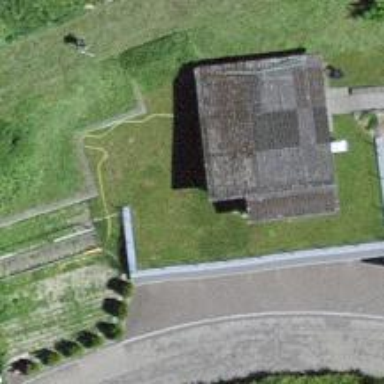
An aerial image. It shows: Garage.